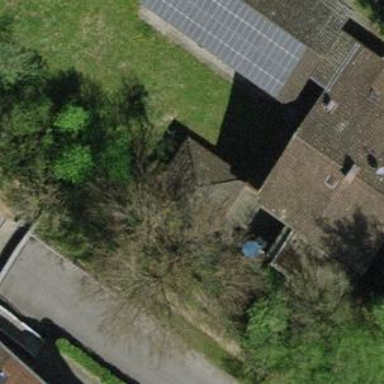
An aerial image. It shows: View of roof of building.